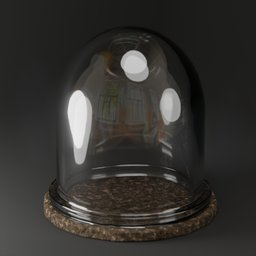
Label: decoration